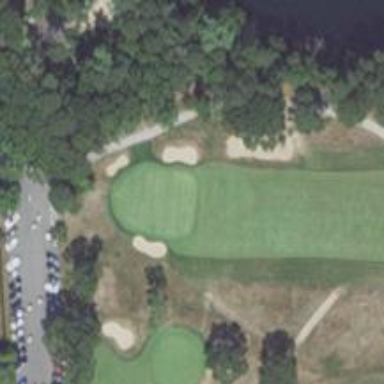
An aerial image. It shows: Golf hole.